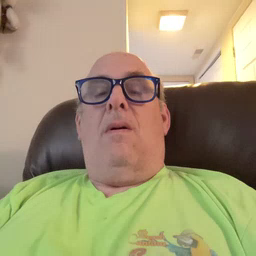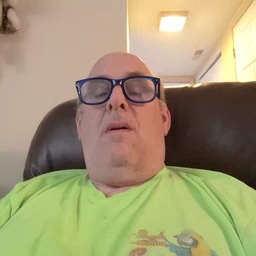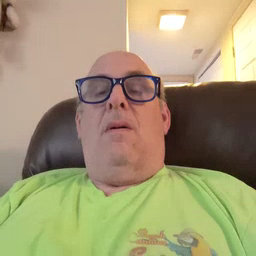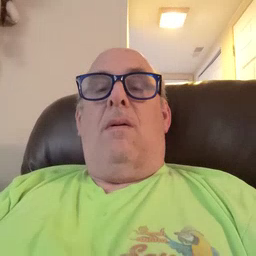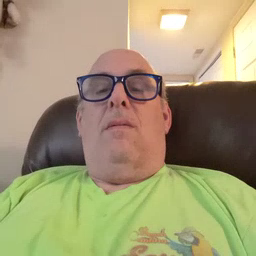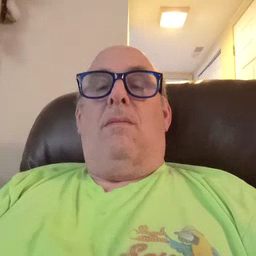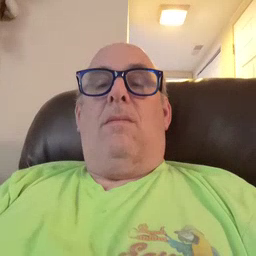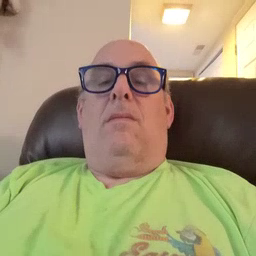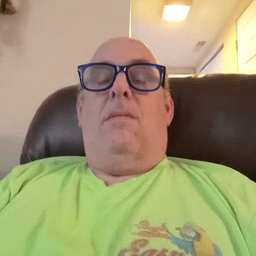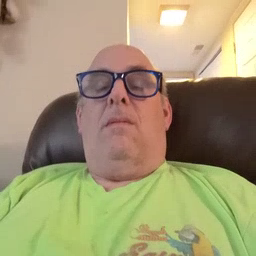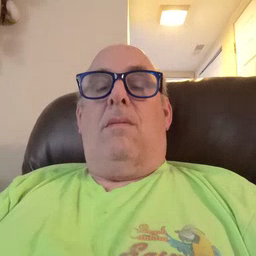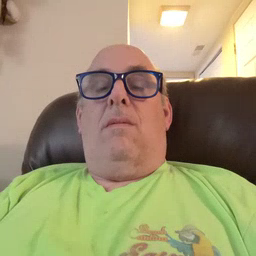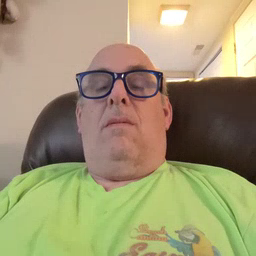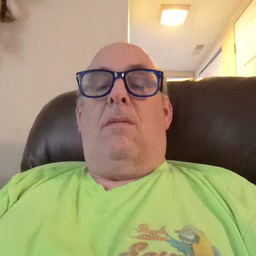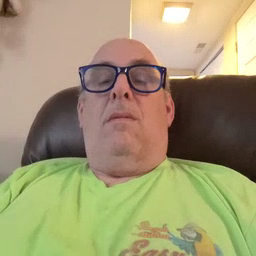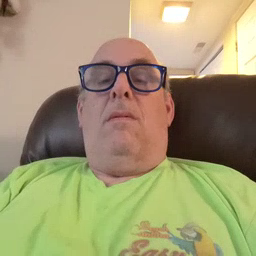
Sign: gift